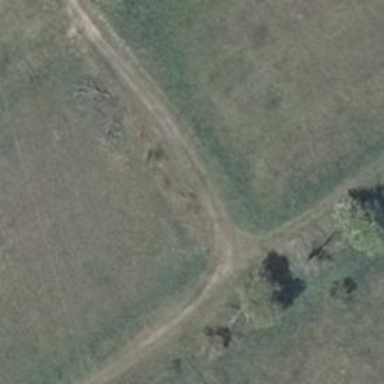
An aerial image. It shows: Grass track with grade 5 tracktype.